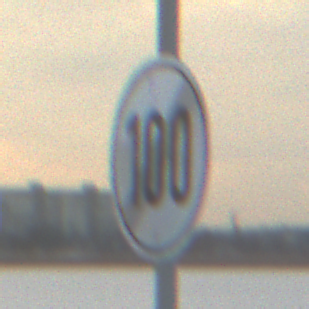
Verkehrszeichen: EndeGeschwindigkeit100
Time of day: SunriseSunset
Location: Outdoor (Nature)
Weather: PartlyCloudy
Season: NotSpecified
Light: Natural